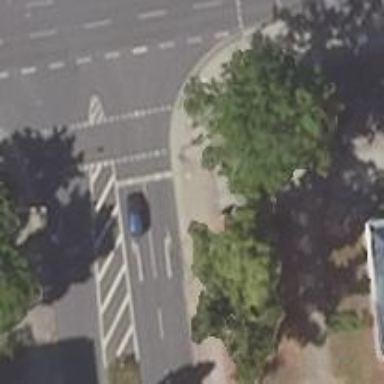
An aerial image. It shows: Road with traffic signals.